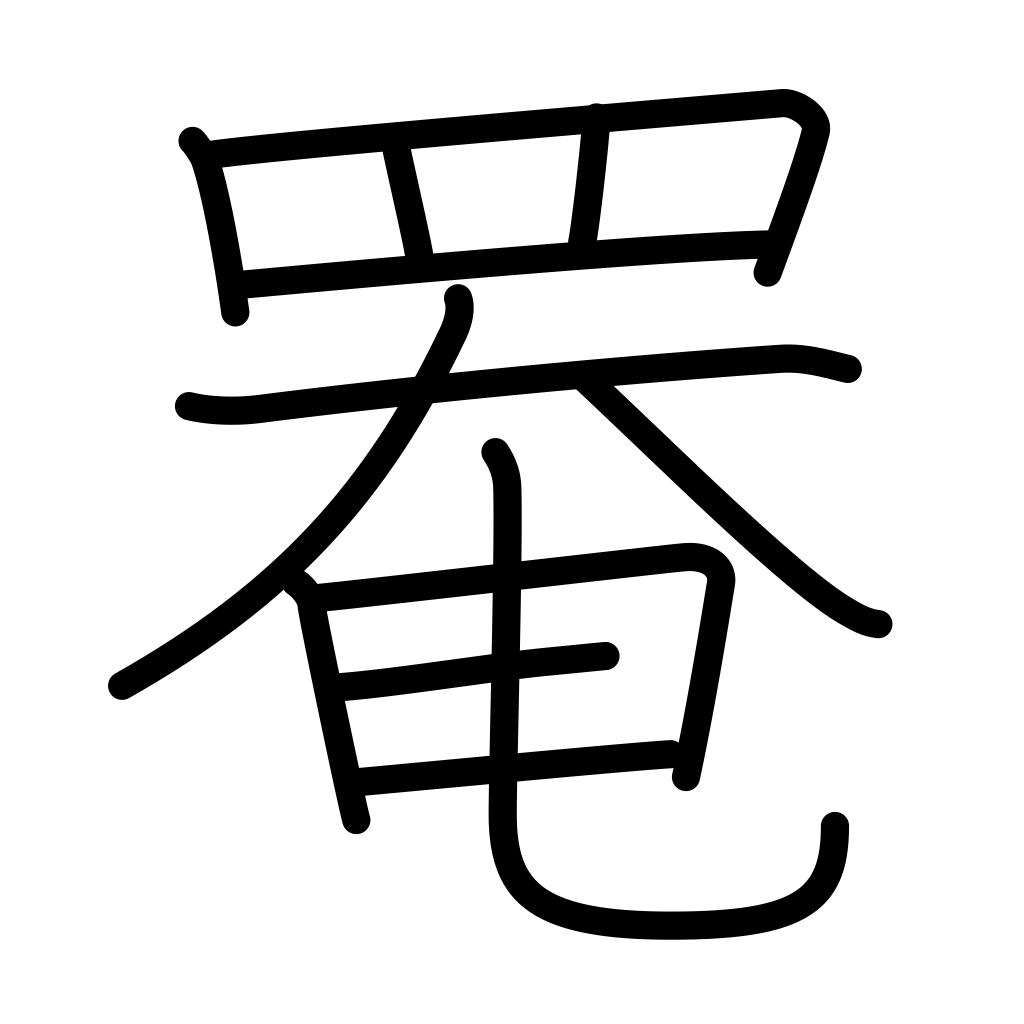
Meaning: cover